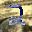
Label: 2